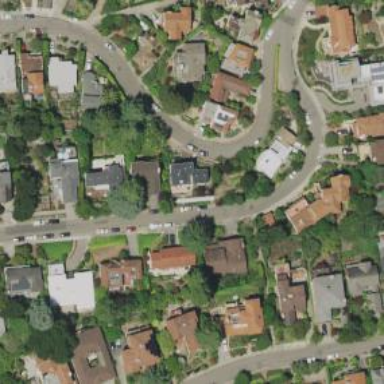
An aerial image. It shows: Residential road with sidewalk on the left side.